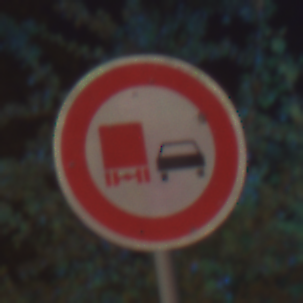
Verkehrszeichen: UeberholverbotKraftfahrzeuge
Umgebung: Outdoor, Urban
Tageszeit: Night
Wetter: PartlyCloudy
Licht: Artificial
Jahreszeit: NotSpecified
Kontrast: HighContrast